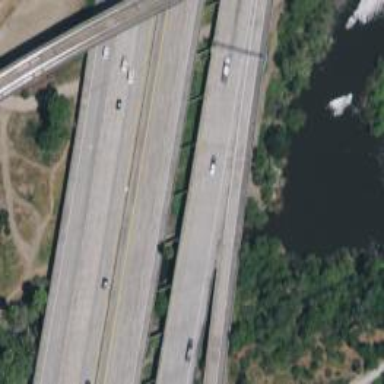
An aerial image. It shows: Motorway bridge.